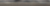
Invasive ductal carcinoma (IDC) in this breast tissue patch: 0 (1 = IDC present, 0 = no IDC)